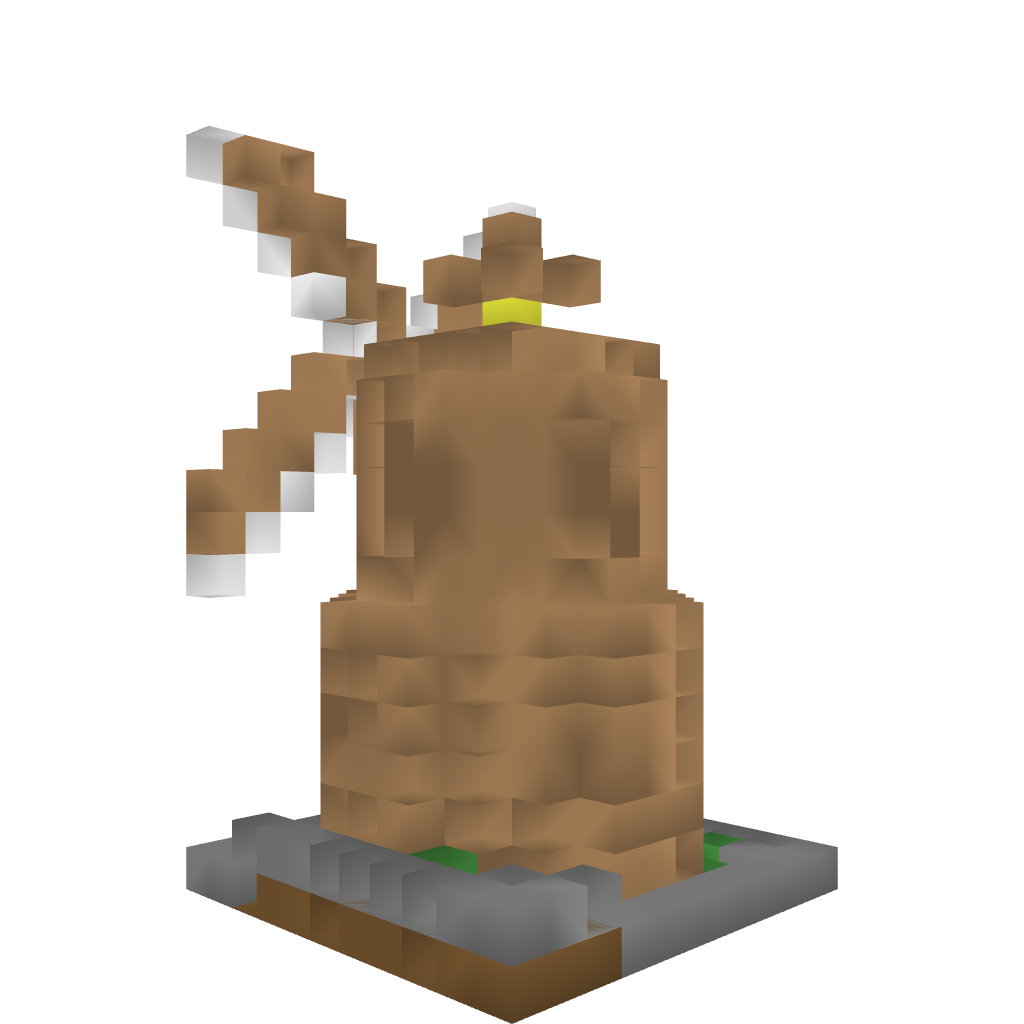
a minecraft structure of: Windmill high quality